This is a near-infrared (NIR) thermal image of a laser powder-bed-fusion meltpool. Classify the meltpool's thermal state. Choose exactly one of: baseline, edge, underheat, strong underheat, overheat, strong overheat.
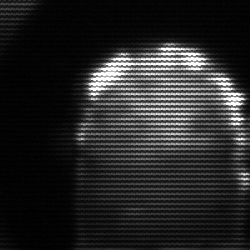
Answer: baseline